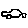
Label: car